Question: How can I remove this strange black outlines below my buttons. Take a look at my code and its output.

'''
body {
margin: 0;
padding: 0;
box-sizing: border-box;
background: hsl(0, 0%, 95%);
display: flex;
justify-content: center;
align-items: center;
flex-direction: column;
min-height: 100vh;
margin: 40px 0;
font-size: 15px;
}
div {
background: white;
width: 85%;
height: 30%;
}
.sedans {
background: hsl(31, 77%, 52%);
border-top-left-radius: 10px;
border-top-right-radius: 10px;
box-sizing: border-box;
padding: 2.9em;
max-width: 450px;
}
h2 {
font-family: "Big Shoulders Display";
color: hsl(0, 0%, 95%);
font-size: 2em;
}
p {
font-family: "Lexend Deca";
color: hsla(0, 0%, 100%, 0.75);
line-height: 1.5em;
padding-bottom: 2em;
}
button {
color: hsl(31, 77%, 52%);
padding: 1em 2.2em;
background: hsl(0, 0%, 95%);
border-radius: 2em;
font-family: "Lexend Deca";
}
div.suvs {
background: hsl(184, 100%, 22%);
box-sizing: border-box;
padding: 2.9em;
max-width: 450px;
}
.suvs button {
color: hsl(184, 100%, 22%);
}
div.luxury {
background: hsl(179, 100%, 13%);
box-sizing: border-box;
padding: 2.9em;
border-bottom-left-radius: 10px;
border-bottom-right-radius: 10px;
max-width: 450px;
}
.luxury button {
color: hsl(179, 100%, 13%);
}
.sedans button:hover {
background: hsl(31, 77%, 52%);
color: hsl(0, 0%, 95%);
}
.suvs button:hover {
background: hsl(184, 100%, 22%);
color: hsl(0, 0%, 95%);
}
.luxury button:hover {
background: hsl(179, 100%, 13%);
color: hsl(0, 0%, 95%);
}
@media only screen and (min-width: 1440px) {
body {
flex-direction: row;
margin: auto 100px;
.sedans {
border-top-right-radius: 0;
border-bottom-left-radius: 10px;
border-top-left-radius: 10px;
max-width: 310px;
height: 500px;
}
.suvs {
max-width: 310px;
height: 500px;
}
.luxury {
border-top-right-radius: 10px;
border-bottom-left-radius: 0;
max-width: 310px;
height: 500px;
}
p {
line-height: 1.7em;
}
h2 {
font-size: 2.5em;
}
button {
margin-top: 2em;
}
}
}
'''
'''
<!DOCTYPE html>
<html lang="en">
<head>
<meta charset="UTF-8">
<meta http-equiv="X-UA-Compatible" content="IE=edge">
<meta name="viewport" content="width=device-width, initial-scale=1.0">
<title>Gerson-web001</title>
<link rel="preconnect" href="https://fonts.gstatic.com">
<link href="https://fonts.googleapis.com/css2?family=Lexend+Deca&display=swap" rel="stylesheet">
<link rel="preconnect" href="https://fonts.gstatic.com">
<link href="https://fonts.googleapis.com/css2?family=Big+Shoulders+Display:wght@700&display=swap" rel="stylesheet">
<link rel="stylesheet" href="style.css">
</head>
<body>
<div class="sedans">
<img src="images/icon-sedans.svg" alt="">
<h2>SEDANS</h2>
<p>Choose a sedan for its affordabiity and excellent fuel economy. Ideal for cruising in the city or on your next road trip.</p>
<button>Learn More</button>
</div>
<div class="suvs">
<img src="images/icon-suvs.svg" alt="">
<h2>SUVS</h2>
<p>Take an SUV for its spacious interior, power, and versatility. Perfect for your next family vacation and off-road adventures</p>
<button>Learn More</button>
</div>
<div class="luxury">
<img src="images/icon-luxury.svg" alt="">
<h2>LUXURY</h2>
<p>Cruise in the best car brands without the bloated prices. Enjoy the enhanced comfort of a luxury rental and arrive in style.</p>
<button>Learn More</button>
</div>
</body>
</html>
'''
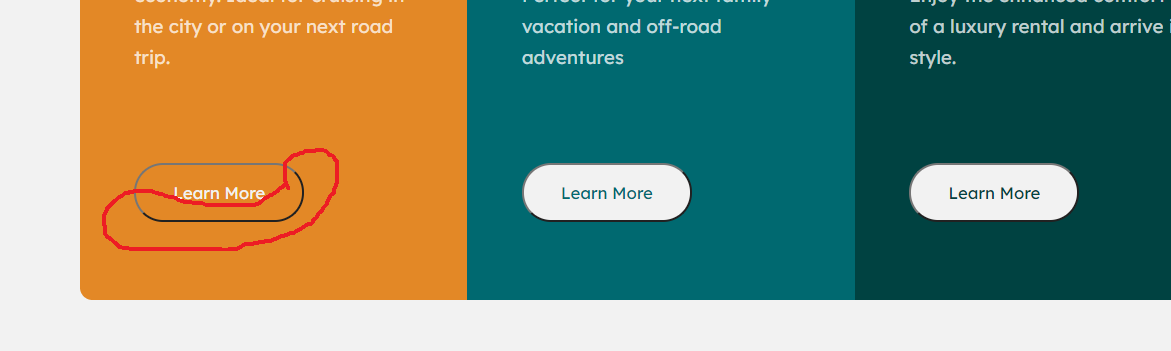
Answer: To remove your button outlines, you can simply set the 'border: 0' and 'outline: 0'
'''
button {
color: hsl(31, 77%, 52%);
padding: 1em 2.2em;
background: hsl(0, 0%, 100%);
border-radius: 2em;
font-family: "Lexend Deca";
/* Add this to your button tag */
outline: none; /* Optional */
border: 0;
}
'''